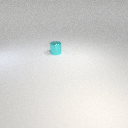
small cyan metal cylinder